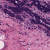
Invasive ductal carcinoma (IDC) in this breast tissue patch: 0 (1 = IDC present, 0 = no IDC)